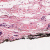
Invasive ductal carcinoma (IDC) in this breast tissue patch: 0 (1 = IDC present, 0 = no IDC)